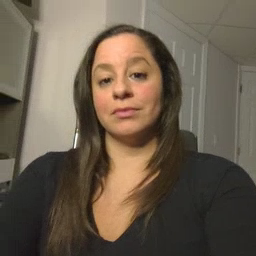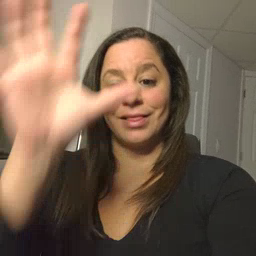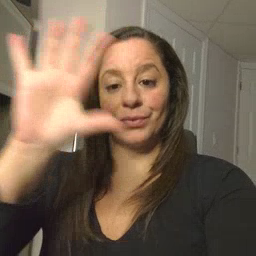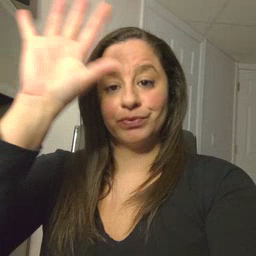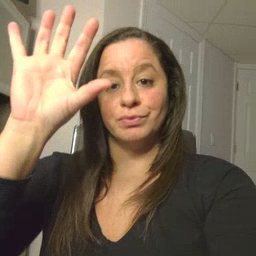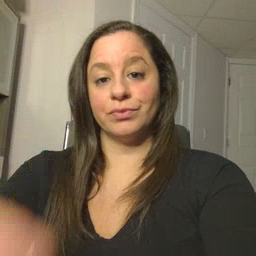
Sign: cloud